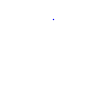
Particle: pion